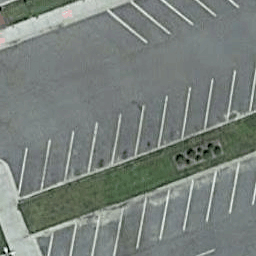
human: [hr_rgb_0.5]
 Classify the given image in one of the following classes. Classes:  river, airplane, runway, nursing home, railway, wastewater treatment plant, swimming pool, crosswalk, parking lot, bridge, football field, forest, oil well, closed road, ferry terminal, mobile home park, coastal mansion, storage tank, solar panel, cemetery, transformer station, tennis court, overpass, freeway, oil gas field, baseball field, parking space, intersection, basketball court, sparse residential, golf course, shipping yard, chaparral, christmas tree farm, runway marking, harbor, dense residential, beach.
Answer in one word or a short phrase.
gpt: parking space